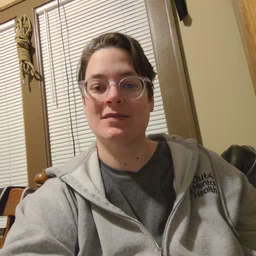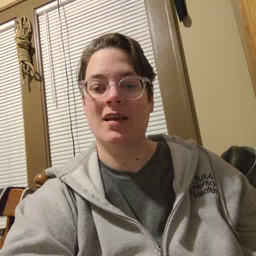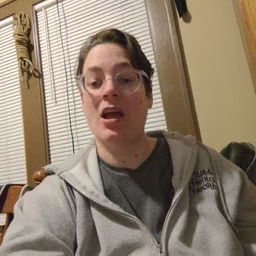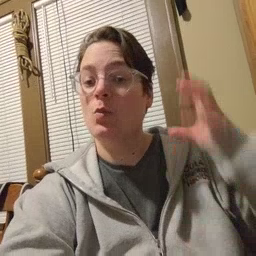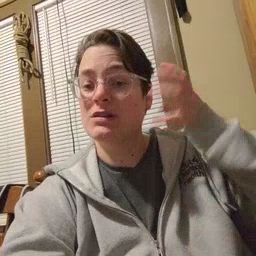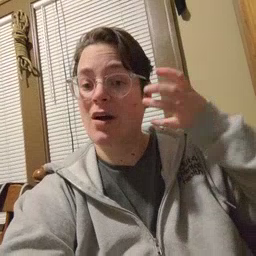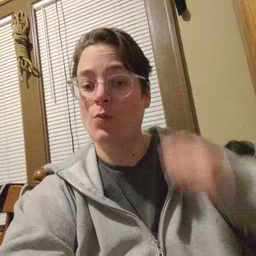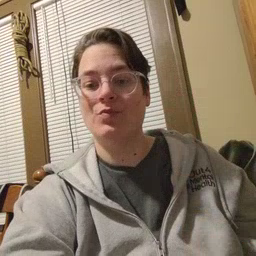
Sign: radio